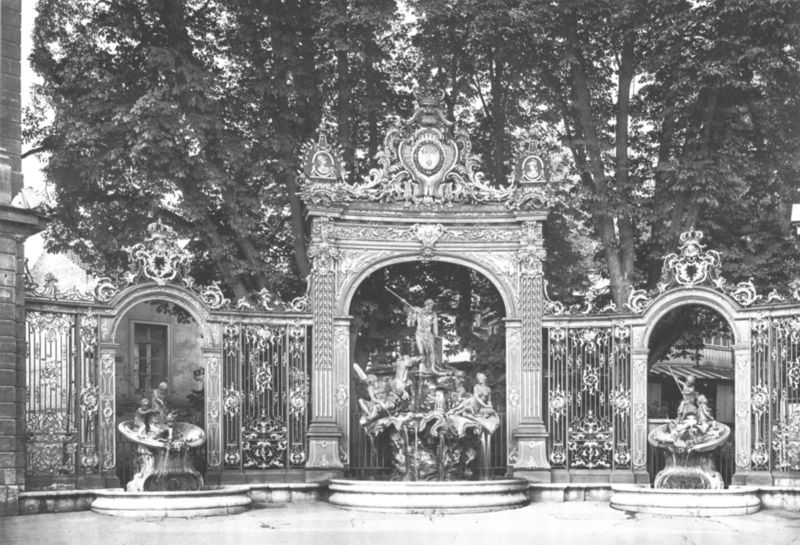
Titel: Neptun-Brunnen
Künstler: Barthélemy Guibal
Standort: Nancy, Place Stanislas (EU - F)
Schlagwörter: baum, blätter, wasser, bäume, menschen, schwarz, weiss, park, zaun, schale, stein, gitter, gold, brunnen, skulptur, bogen, platz, pilaster, figuren, rundbogen, lanze, ornamente, verzierung, tor, foto, fotografie, eisen, torbogen, becken, schwarzweiß, schwert, portal, wappen, skulpturen, statuen, königlich, muschel, wasserbecken, geschmiedet, brunne, medaillons, steingewölbe